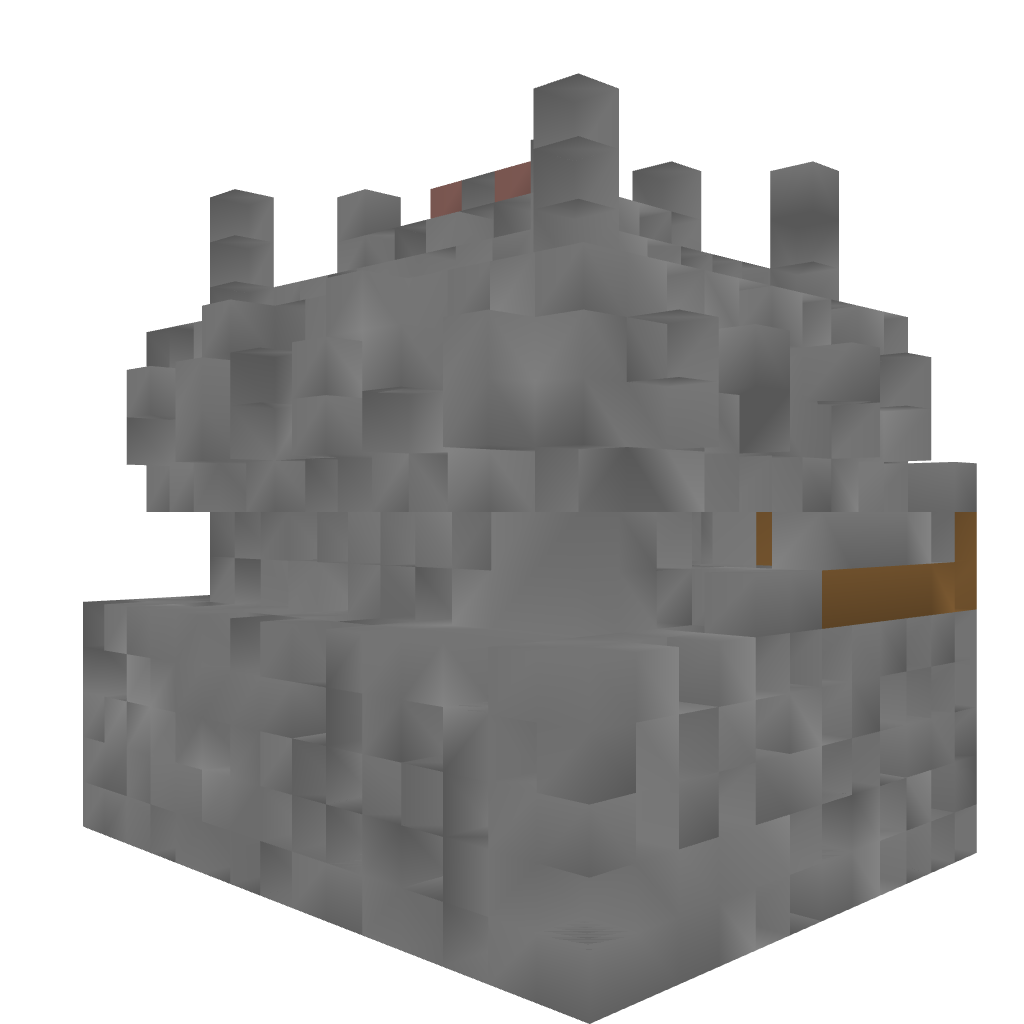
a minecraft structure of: Default Jungle Temple bad low quality